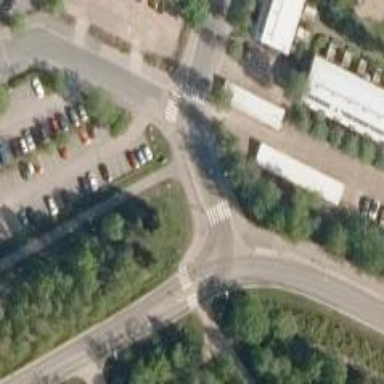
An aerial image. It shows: Road with "give way" sign.